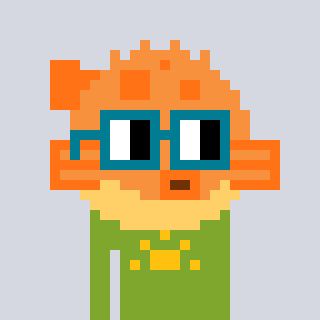
a pixel art character with square dark green glasses, a pufferfish-shaped head and a slimegreen-colored body on a cool background